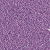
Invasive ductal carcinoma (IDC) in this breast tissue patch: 1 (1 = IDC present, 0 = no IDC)